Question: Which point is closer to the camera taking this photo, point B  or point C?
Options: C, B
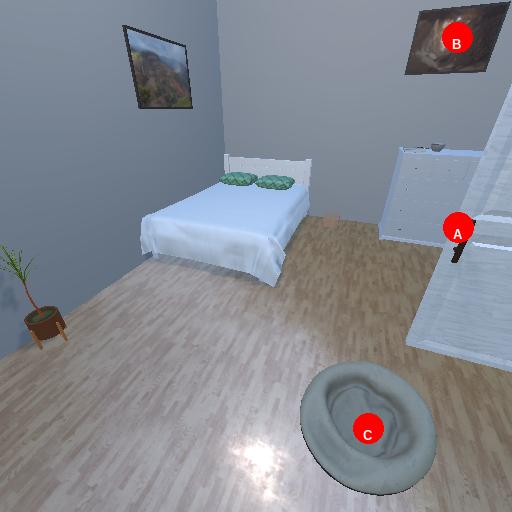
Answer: C